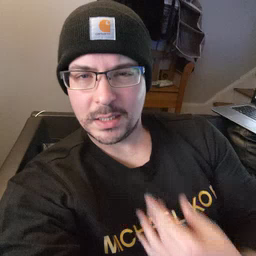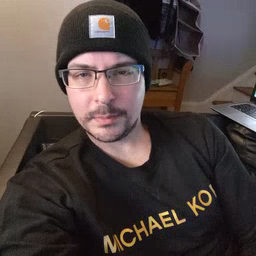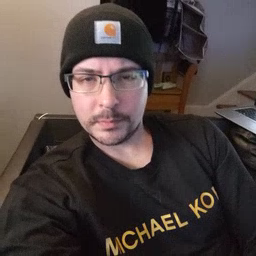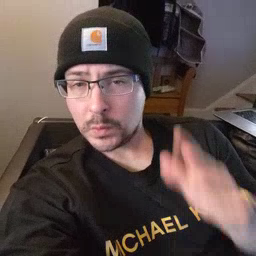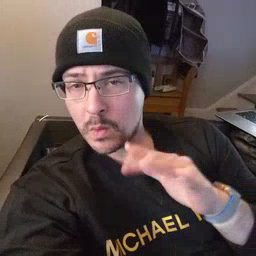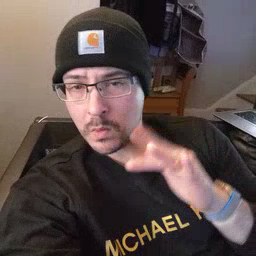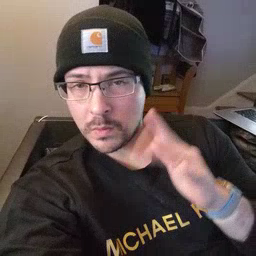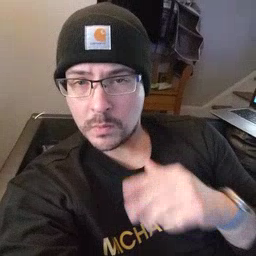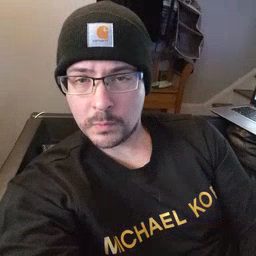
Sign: snow